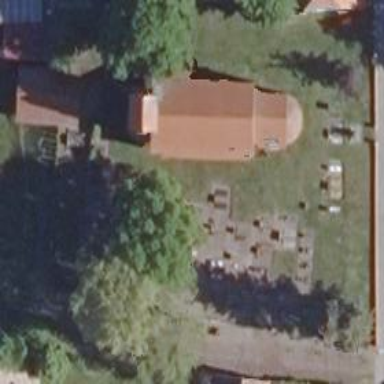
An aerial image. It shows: Graveyard.